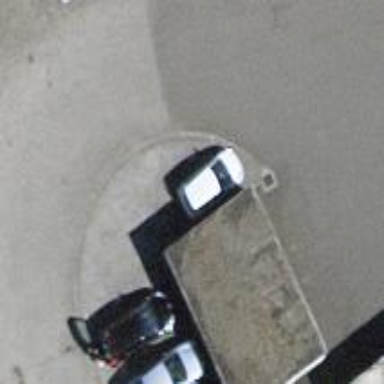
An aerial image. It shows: Garage.